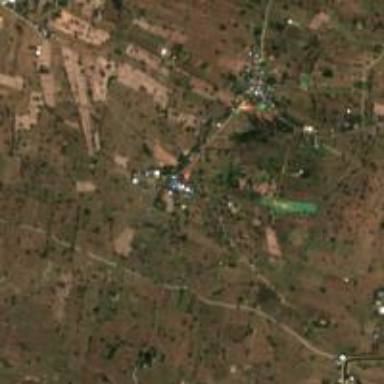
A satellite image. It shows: Village area.